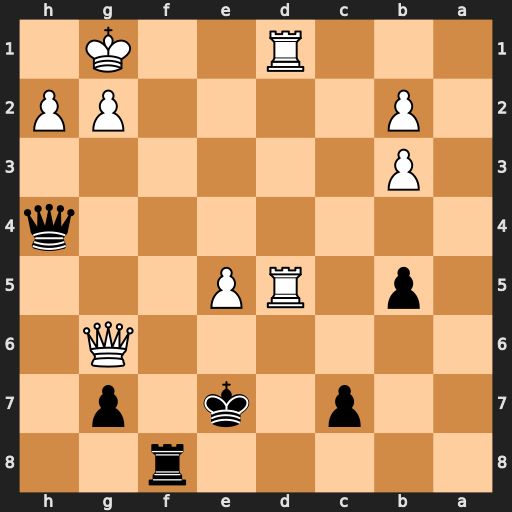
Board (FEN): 5r2/2p1k1p1/6Q1/1p1RP3/7q/1P6/1P4PP/3R2K1
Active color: b
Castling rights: -
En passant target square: -
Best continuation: Qf2+ Kh1 Qf1+ Rxf1 Rxf1#